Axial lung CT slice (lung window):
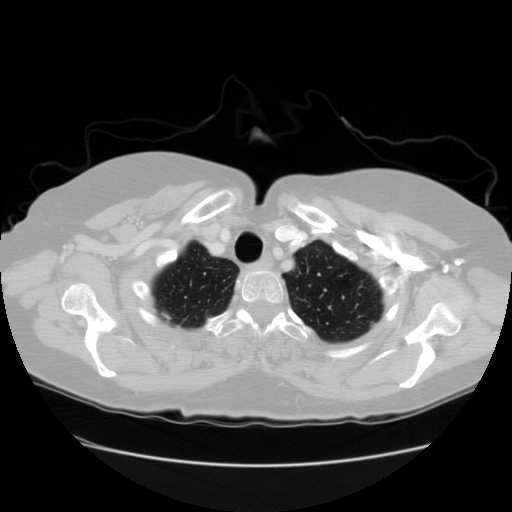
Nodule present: no